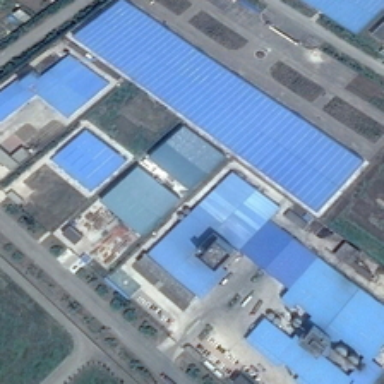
Some buildings are in an industrial area .